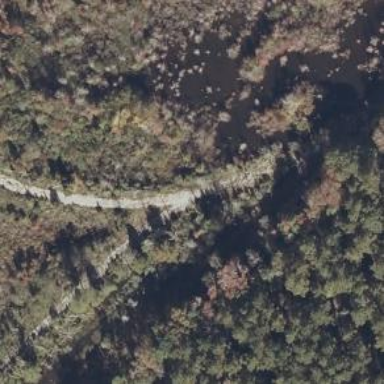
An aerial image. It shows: Abandoned spur railway.